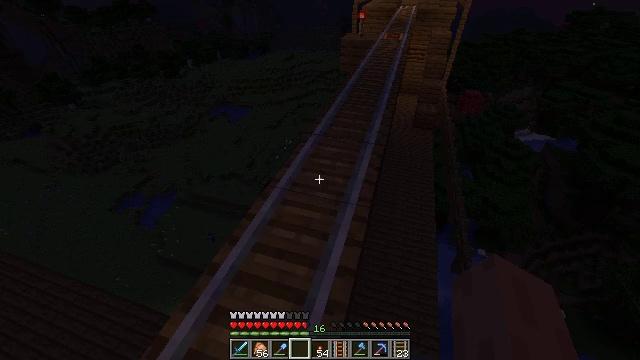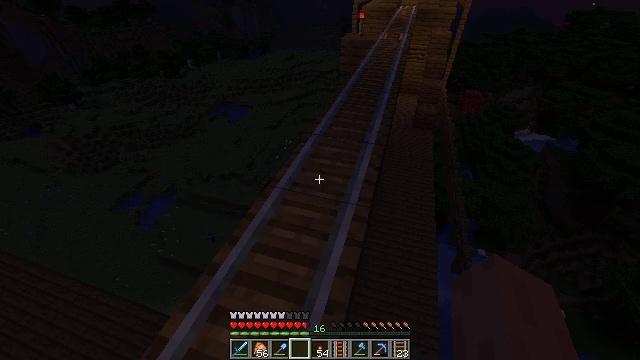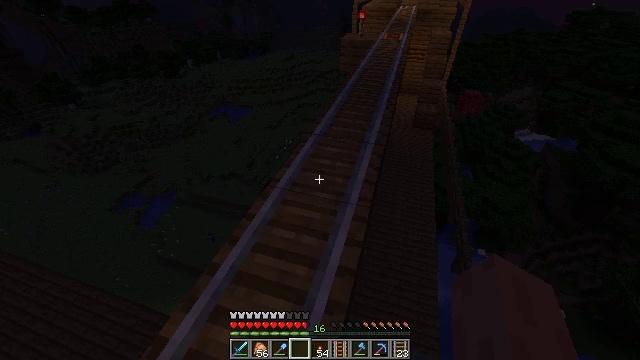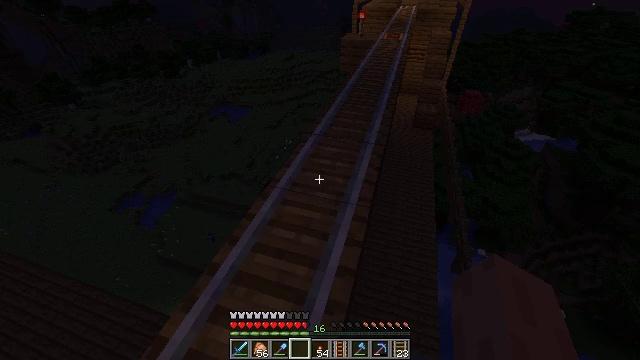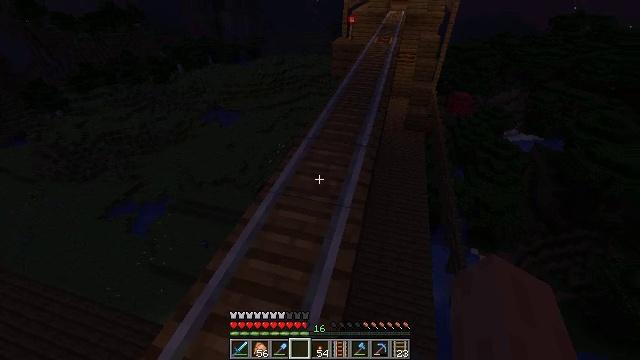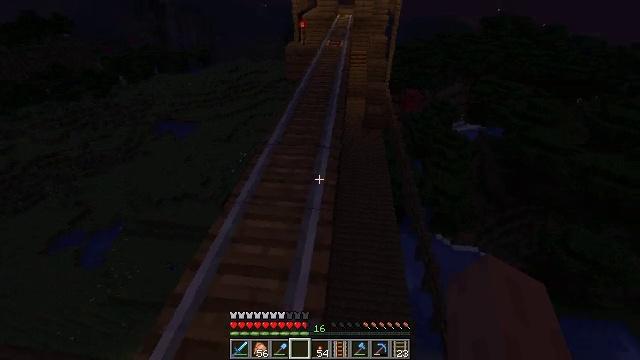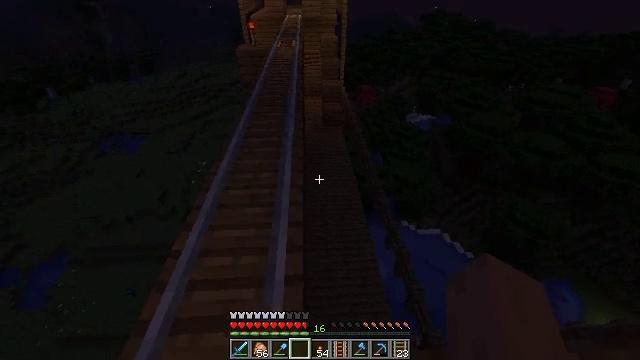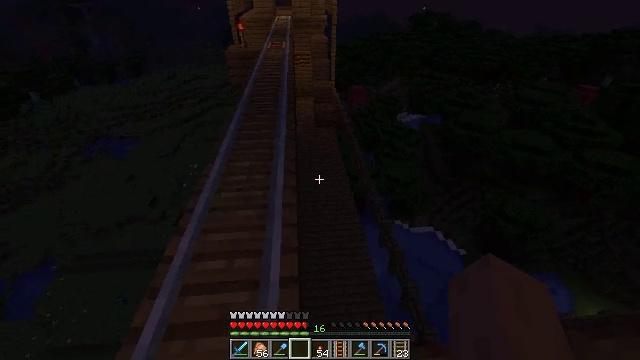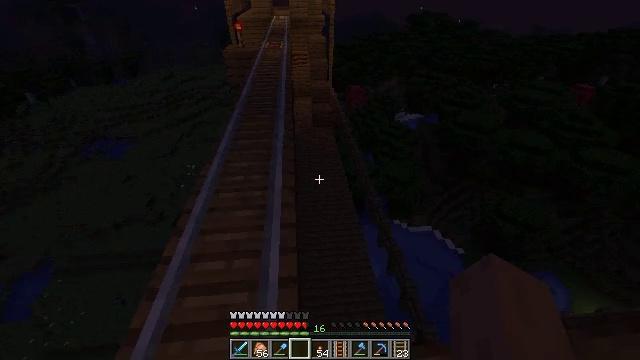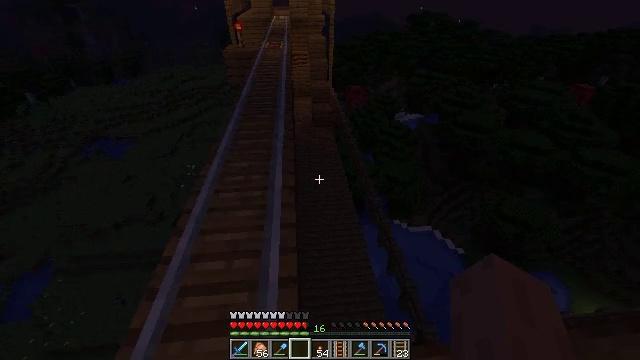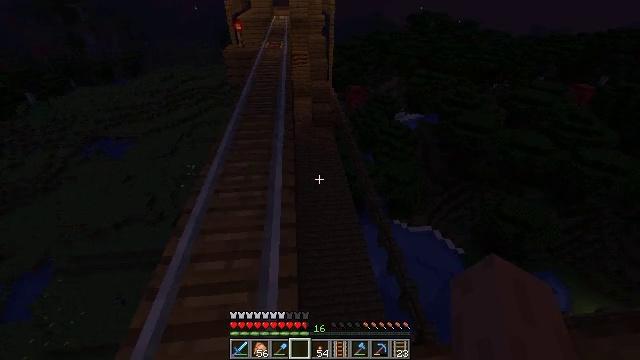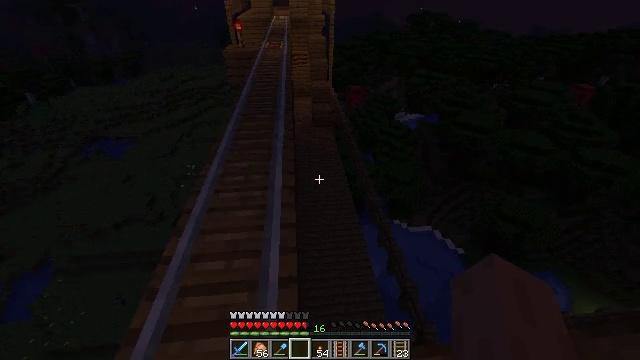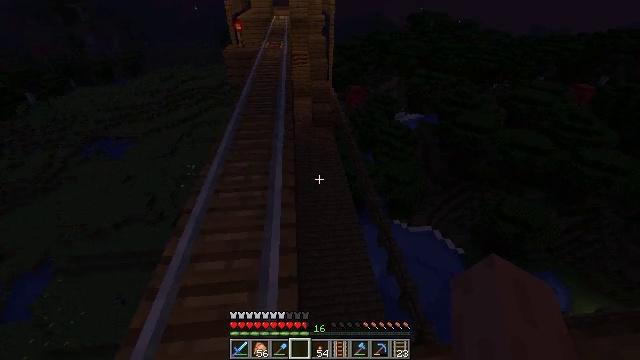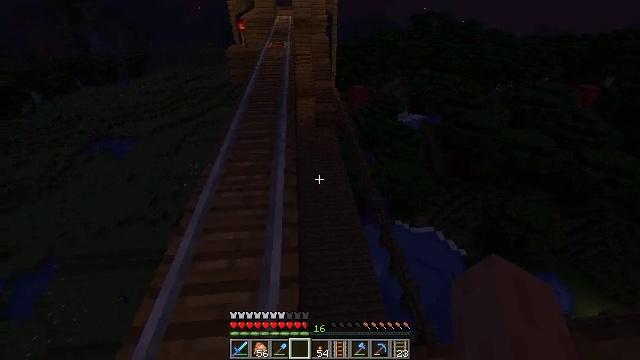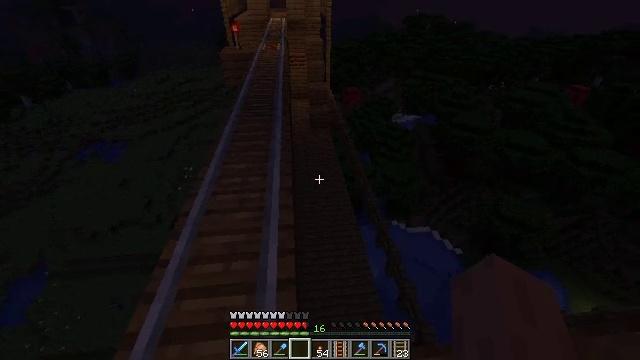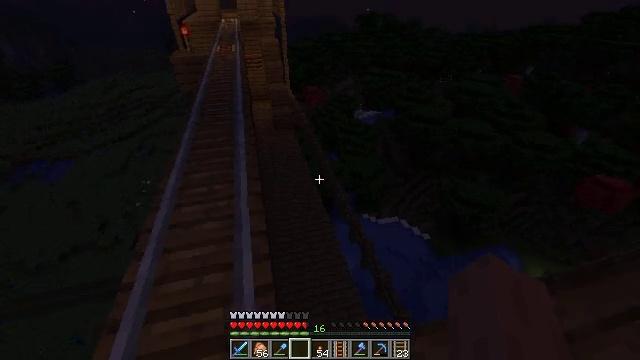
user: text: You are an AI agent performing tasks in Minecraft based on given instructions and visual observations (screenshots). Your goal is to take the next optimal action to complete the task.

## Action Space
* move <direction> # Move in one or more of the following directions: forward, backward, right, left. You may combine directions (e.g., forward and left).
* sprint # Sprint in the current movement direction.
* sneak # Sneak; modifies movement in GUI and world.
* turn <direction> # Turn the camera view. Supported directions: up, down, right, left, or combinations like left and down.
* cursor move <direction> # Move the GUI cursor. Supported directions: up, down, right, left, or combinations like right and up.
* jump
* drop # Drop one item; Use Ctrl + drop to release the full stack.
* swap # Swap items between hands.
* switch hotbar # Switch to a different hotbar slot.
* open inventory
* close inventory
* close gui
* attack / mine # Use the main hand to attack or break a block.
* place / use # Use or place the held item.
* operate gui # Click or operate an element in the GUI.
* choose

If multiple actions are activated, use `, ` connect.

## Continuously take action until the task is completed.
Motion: motion action
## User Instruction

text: Shatter the glass to collect it.
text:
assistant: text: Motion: no_op
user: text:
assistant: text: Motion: no_op
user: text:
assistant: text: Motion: no_op
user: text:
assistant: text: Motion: turn right
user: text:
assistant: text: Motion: turn right
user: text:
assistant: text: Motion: turn right
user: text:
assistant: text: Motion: turn right
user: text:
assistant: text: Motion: no_op
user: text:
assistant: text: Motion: no_op
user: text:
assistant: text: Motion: no_op
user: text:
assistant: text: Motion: no_op
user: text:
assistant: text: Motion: no_op
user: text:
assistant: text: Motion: no_op
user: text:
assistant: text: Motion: turn right
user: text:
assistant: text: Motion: turn right
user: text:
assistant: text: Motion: turn right
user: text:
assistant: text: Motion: turn right
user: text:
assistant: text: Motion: turn right and up
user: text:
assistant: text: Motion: turn right
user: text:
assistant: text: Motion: turn right
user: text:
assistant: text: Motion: turn right
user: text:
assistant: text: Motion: turn right
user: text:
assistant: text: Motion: no_op
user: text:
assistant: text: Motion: no_op
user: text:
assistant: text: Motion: no_op
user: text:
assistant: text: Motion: no_op
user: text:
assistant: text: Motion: no_op
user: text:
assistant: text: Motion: turn right
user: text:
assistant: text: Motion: turn right
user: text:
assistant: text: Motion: turn right